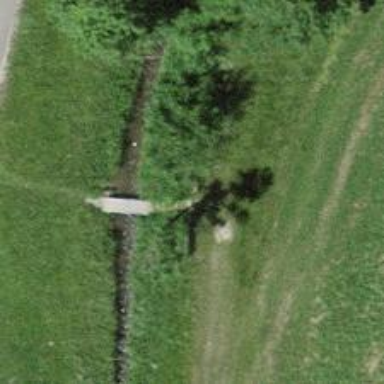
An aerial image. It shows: Path on bridge.